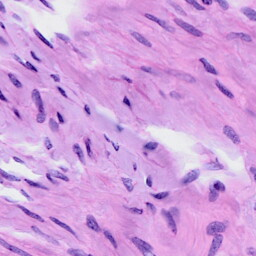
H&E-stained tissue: Cervix